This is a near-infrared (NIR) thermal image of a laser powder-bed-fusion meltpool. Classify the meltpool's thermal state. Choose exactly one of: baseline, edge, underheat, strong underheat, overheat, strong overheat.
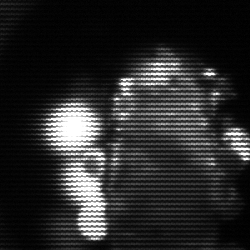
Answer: strong underheat